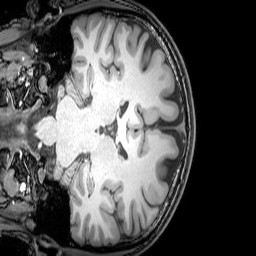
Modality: T1w
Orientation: coronal
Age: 22
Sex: male
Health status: healthy
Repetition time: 0.081 s
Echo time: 0.037 s